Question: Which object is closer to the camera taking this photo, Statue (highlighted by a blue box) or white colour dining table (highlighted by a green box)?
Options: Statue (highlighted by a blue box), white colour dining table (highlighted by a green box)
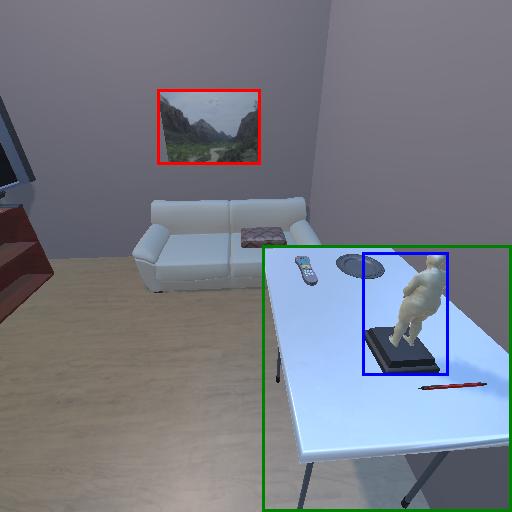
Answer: Statue (highlighted by a blue box)